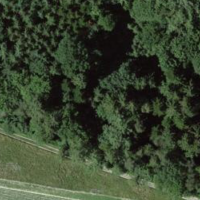
EUNIS habitat code: 41
Species observed at this site:
Vicia sepium